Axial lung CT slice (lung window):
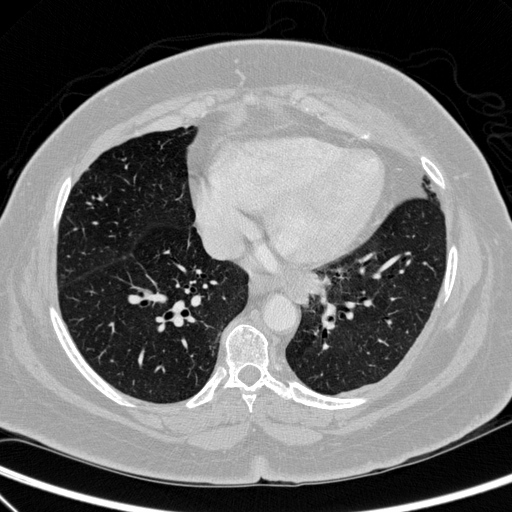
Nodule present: no